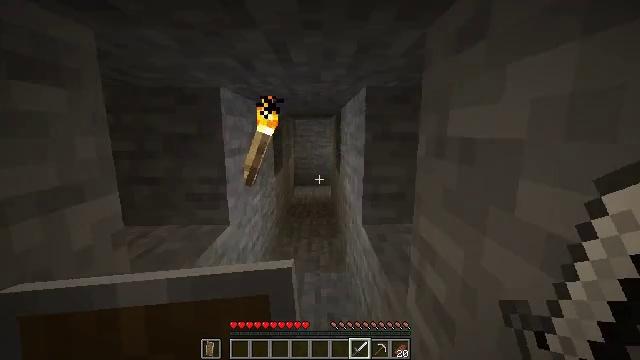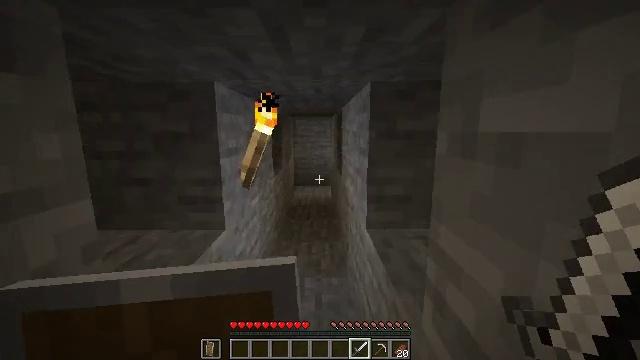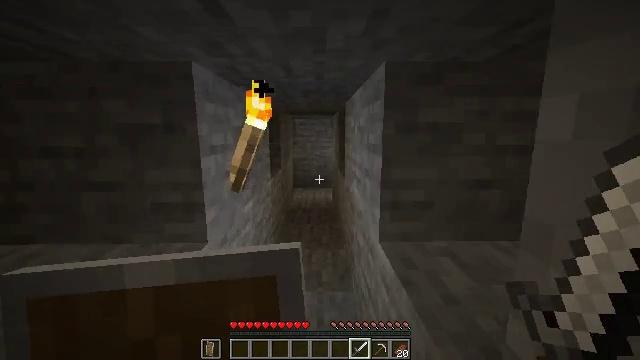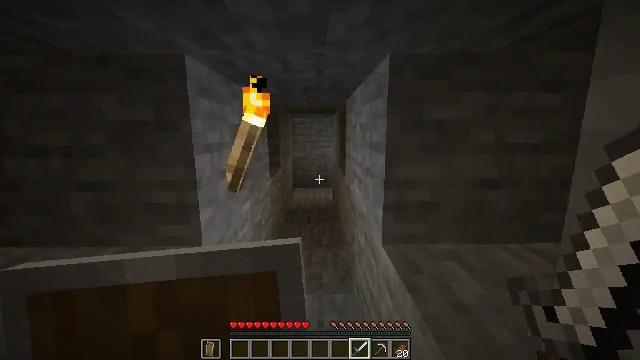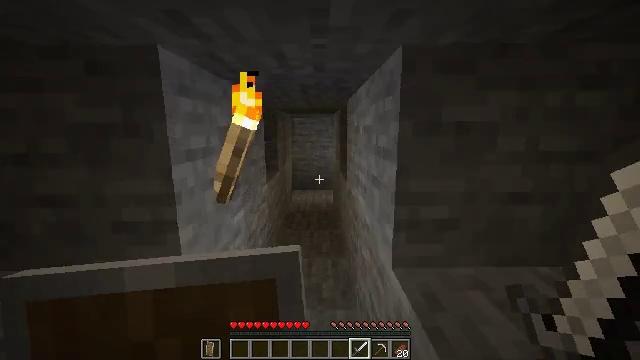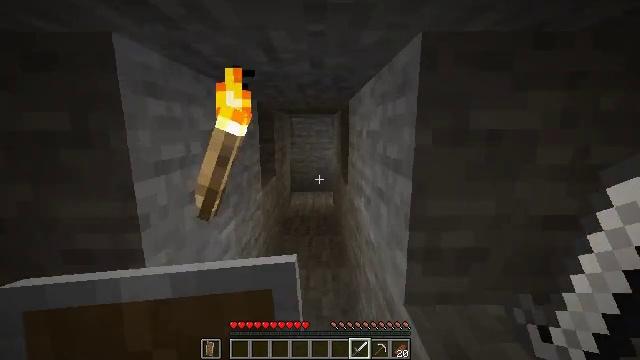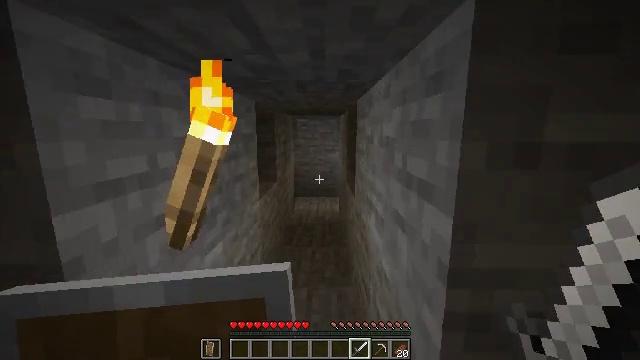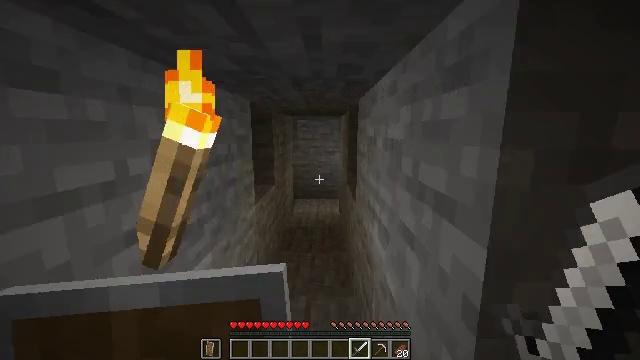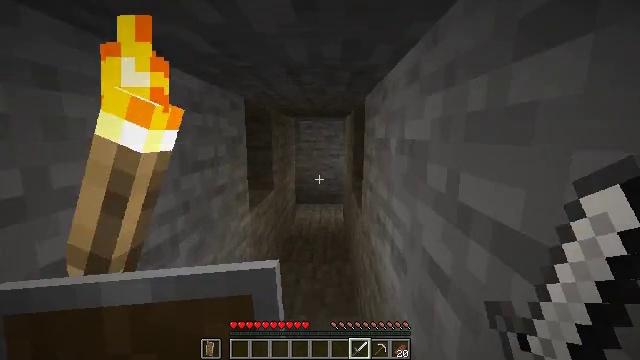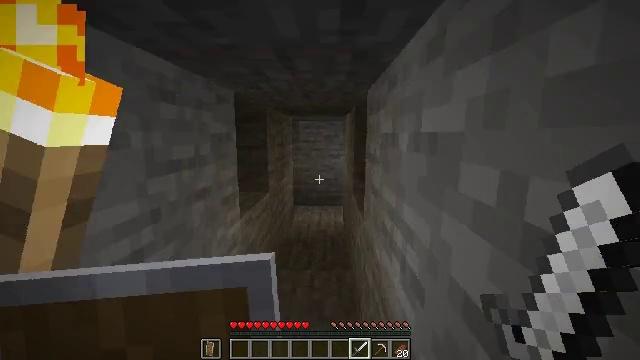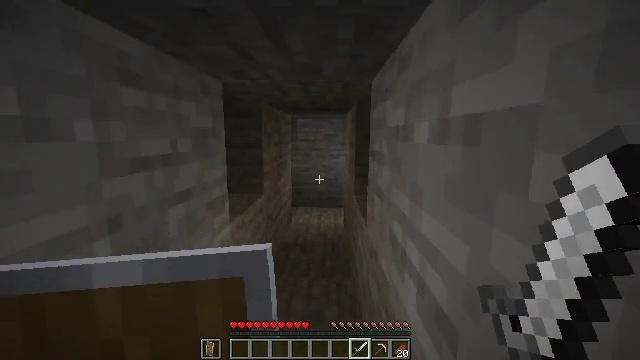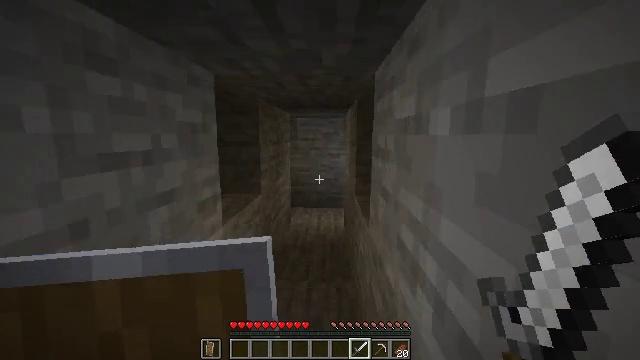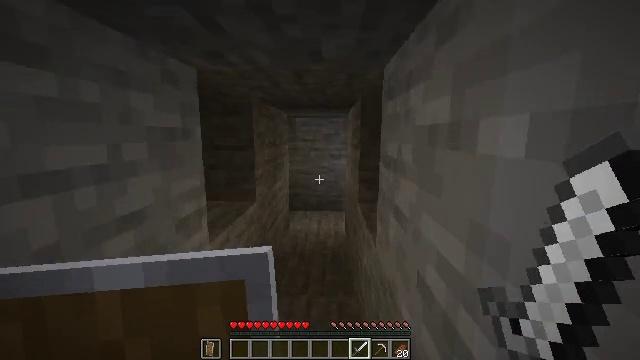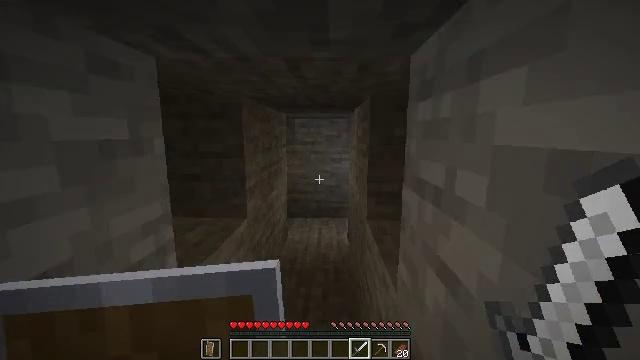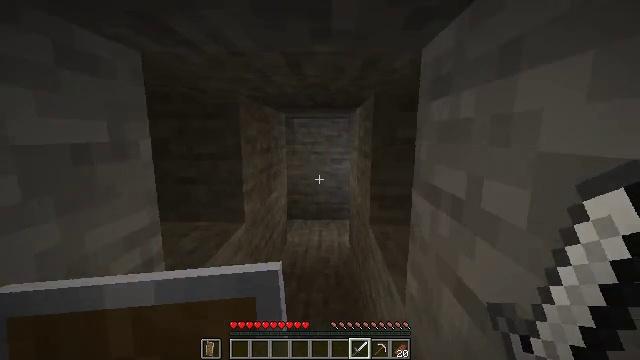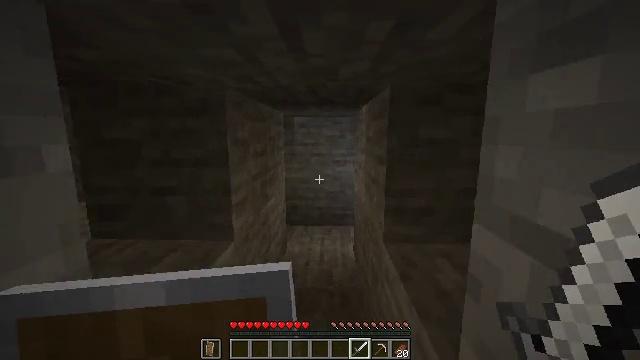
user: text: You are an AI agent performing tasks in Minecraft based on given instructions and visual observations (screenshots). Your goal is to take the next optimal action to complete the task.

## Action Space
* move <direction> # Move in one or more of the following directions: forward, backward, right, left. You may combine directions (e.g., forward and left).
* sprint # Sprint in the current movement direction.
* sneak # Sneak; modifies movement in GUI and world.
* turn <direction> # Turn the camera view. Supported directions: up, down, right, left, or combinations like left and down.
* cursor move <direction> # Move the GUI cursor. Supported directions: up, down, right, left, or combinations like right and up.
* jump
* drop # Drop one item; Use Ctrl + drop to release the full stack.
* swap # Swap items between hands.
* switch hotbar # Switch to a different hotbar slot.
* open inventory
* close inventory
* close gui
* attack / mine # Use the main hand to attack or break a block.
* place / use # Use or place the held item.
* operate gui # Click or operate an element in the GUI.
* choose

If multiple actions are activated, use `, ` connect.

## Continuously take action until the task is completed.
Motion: motion action
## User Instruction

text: Stop mobs spawning by breaking the spawner.
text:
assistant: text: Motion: move forward
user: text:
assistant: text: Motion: move forward
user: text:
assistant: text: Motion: move forward
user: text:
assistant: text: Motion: move forward
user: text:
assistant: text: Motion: move forward
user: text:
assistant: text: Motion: move forward, turn left
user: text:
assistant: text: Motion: move forward
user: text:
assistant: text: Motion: move forward, turn left
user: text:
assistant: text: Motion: move forward
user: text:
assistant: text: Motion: move forward
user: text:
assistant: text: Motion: move forward
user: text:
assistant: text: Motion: move forward
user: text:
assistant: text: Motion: move forward
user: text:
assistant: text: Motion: move forward
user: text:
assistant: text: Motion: move forward
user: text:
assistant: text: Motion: move forward
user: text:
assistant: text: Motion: move forward
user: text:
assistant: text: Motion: move forward
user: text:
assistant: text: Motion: move forward
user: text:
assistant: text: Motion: move forward
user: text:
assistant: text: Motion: move forward
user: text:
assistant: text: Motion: move forward
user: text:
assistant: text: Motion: move forward
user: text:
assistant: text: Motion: move forward
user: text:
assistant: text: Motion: move forward
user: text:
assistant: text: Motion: move forward and move right, turn left
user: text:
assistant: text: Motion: move forward and move right, turn left
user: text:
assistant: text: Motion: move forward and move right, turn left
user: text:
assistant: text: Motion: move forward and move right, turn left
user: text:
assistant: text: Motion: move forward and move right, turn left and down